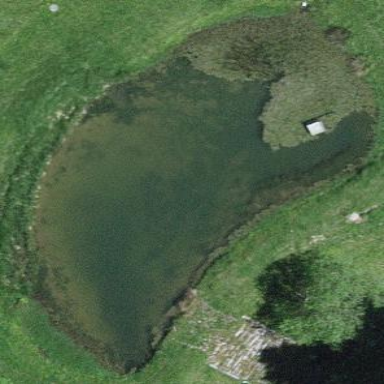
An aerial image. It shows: Peaceful pond surrounded by nature.